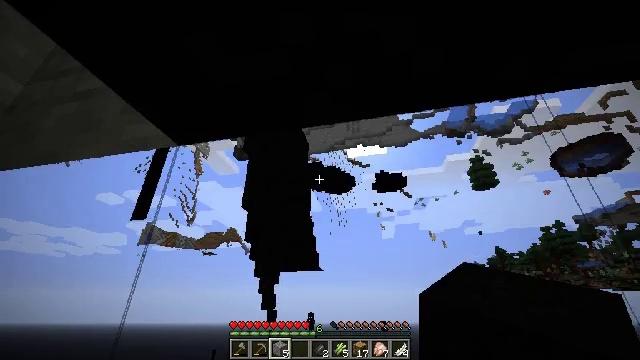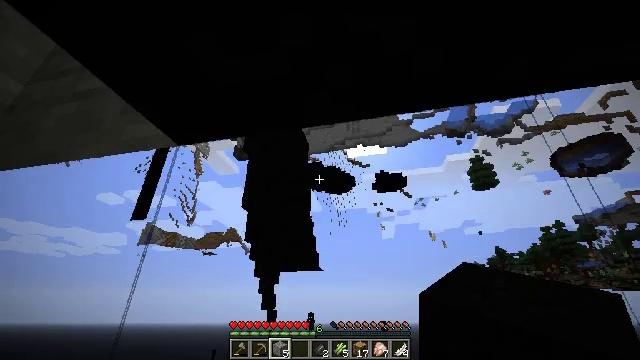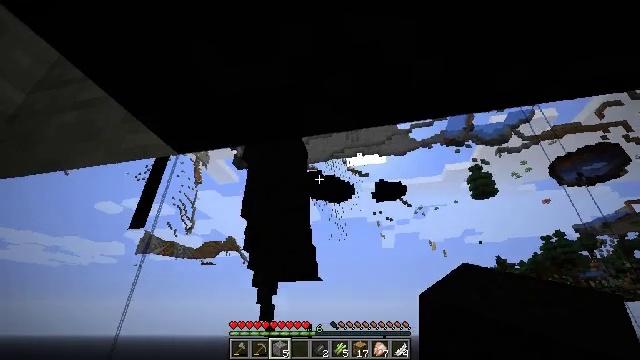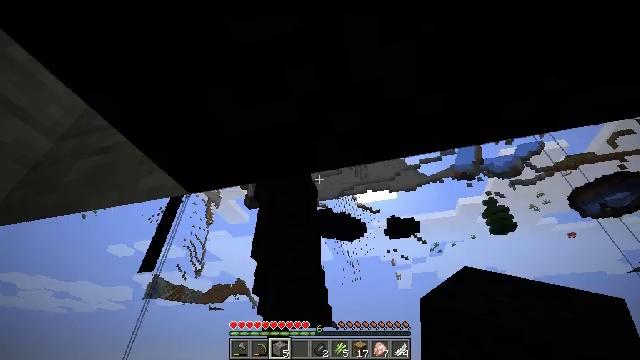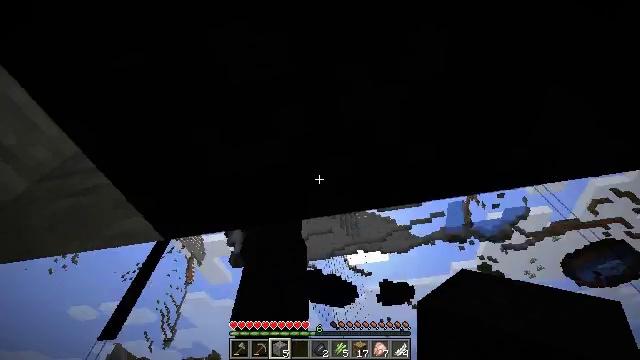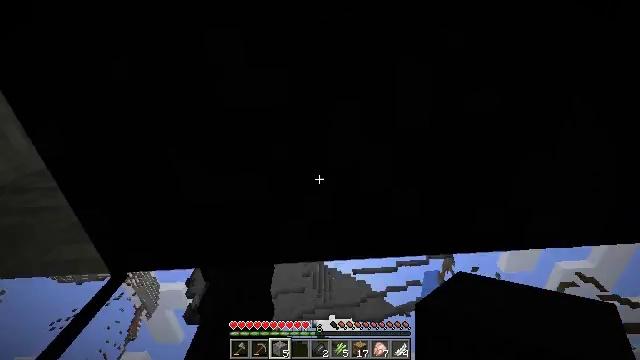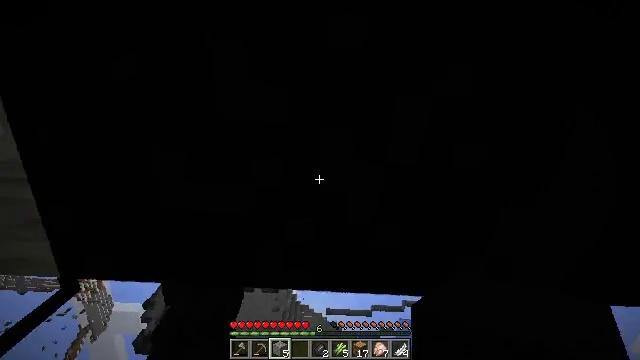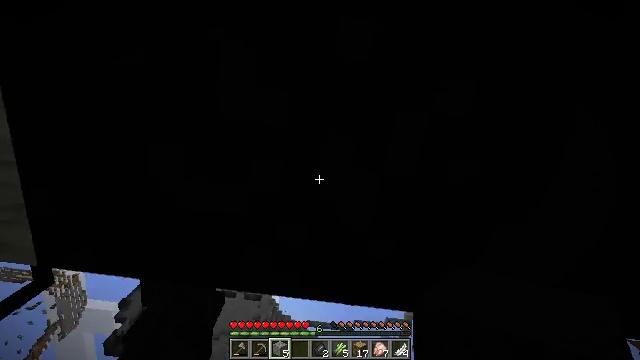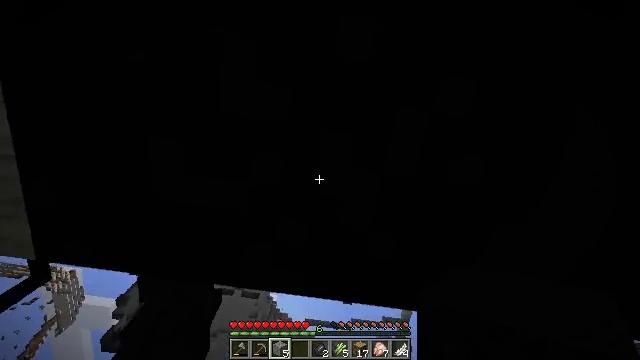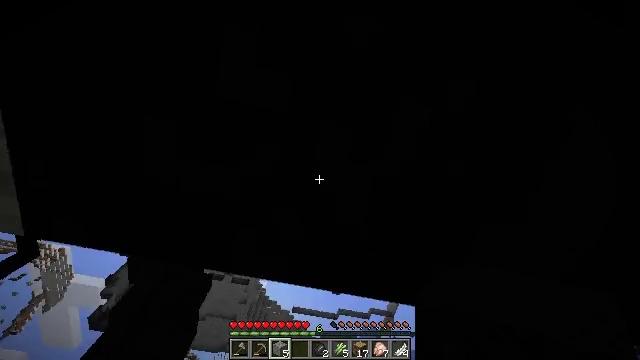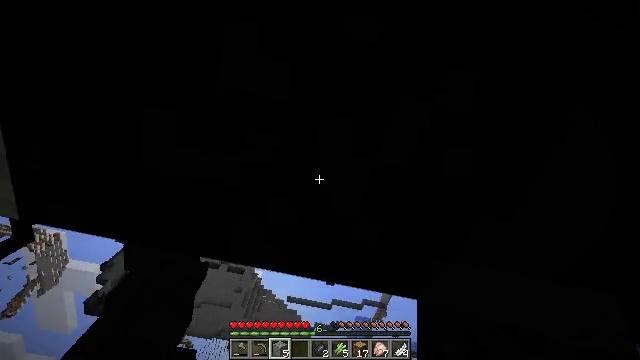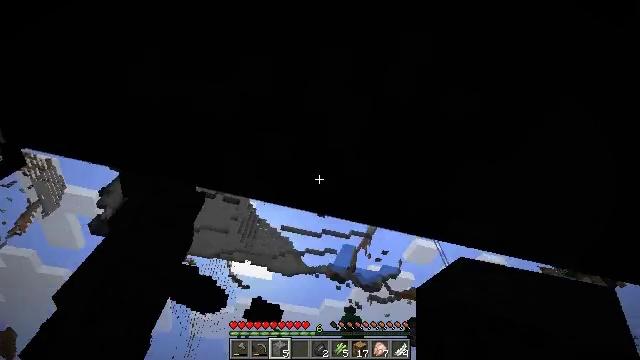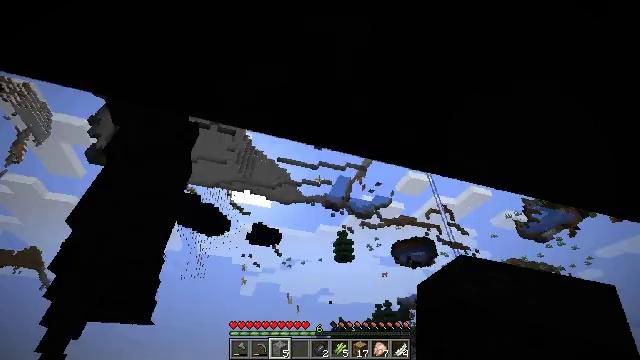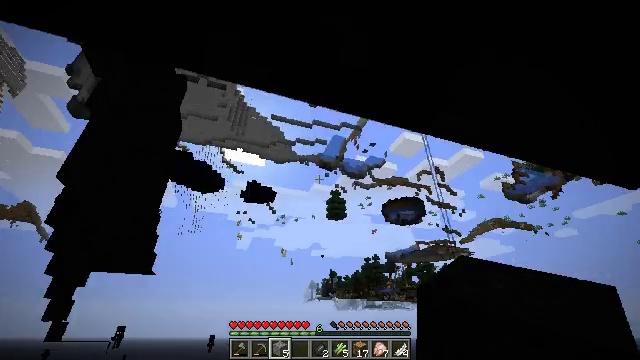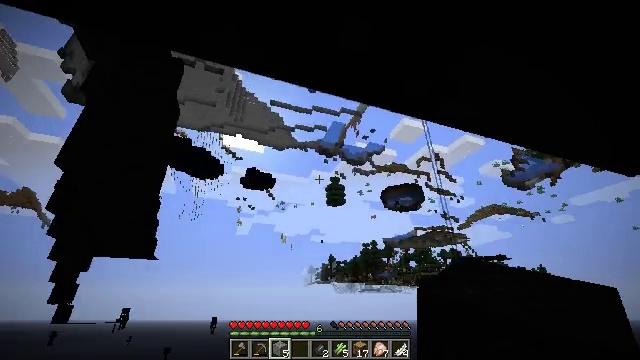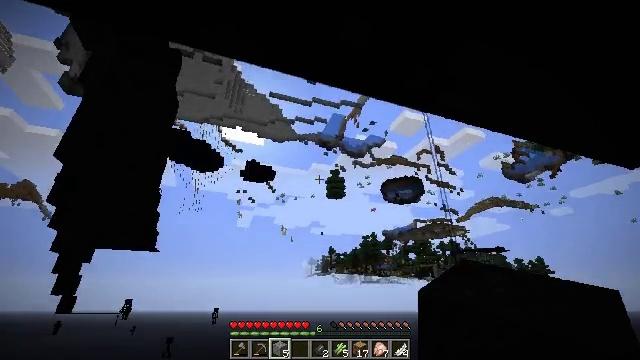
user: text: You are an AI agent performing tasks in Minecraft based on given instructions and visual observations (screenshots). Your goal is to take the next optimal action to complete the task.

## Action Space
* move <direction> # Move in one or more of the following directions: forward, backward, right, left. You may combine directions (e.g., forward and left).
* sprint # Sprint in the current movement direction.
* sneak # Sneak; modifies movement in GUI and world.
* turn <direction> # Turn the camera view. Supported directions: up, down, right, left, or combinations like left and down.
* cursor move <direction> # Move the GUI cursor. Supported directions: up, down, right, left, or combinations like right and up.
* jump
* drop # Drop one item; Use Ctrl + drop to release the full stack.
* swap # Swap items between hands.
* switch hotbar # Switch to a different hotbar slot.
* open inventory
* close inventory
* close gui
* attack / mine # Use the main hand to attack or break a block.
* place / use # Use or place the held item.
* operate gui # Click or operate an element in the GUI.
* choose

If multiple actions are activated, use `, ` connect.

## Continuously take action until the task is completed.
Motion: motion action
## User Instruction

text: Collect the composter for reuse.
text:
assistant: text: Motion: no_op
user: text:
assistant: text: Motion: turn up
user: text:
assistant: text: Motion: move forward, turn left and up
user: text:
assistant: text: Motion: move forward, turn right and up
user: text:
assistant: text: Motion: move forward, turn right and up
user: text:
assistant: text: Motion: move forward, turn right and up
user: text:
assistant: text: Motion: turn right and up
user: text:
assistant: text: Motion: no_op
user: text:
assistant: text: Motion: turn right and down
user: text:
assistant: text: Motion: turn right and down
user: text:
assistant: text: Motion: turn right and down
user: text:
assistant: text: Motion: turn right and down
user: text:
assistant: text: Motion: turn right and down
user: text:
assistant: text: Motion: turn down
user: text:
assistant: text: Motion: turn down
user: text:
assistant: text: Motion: turn down
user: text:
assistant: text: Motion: turn left and down
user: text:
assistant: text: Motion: turn left and down
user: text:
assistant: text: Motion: no_op
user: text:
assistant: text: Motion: no_op
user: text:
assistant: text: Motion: no_op
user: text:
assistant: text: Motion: turn left and down
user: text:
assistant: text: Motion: turn right and down
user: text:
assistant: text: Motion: turn right and down
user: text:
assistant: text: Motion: turn down
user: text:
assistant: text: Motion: turn left and down
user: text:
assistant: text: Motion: turn left and down
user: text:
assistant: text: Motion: turn left and down
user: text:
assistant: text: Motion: turn left
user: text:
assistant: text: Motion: turn left and up